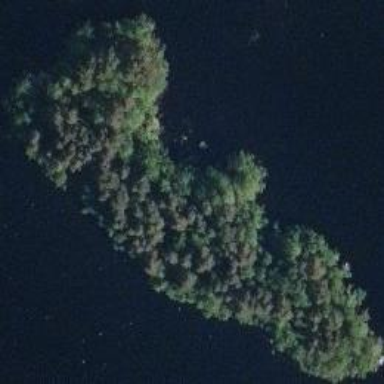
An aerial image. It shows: Islet covered with woodland.